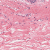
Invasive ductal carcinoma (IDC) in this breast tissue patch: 0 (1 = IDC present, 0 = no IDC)